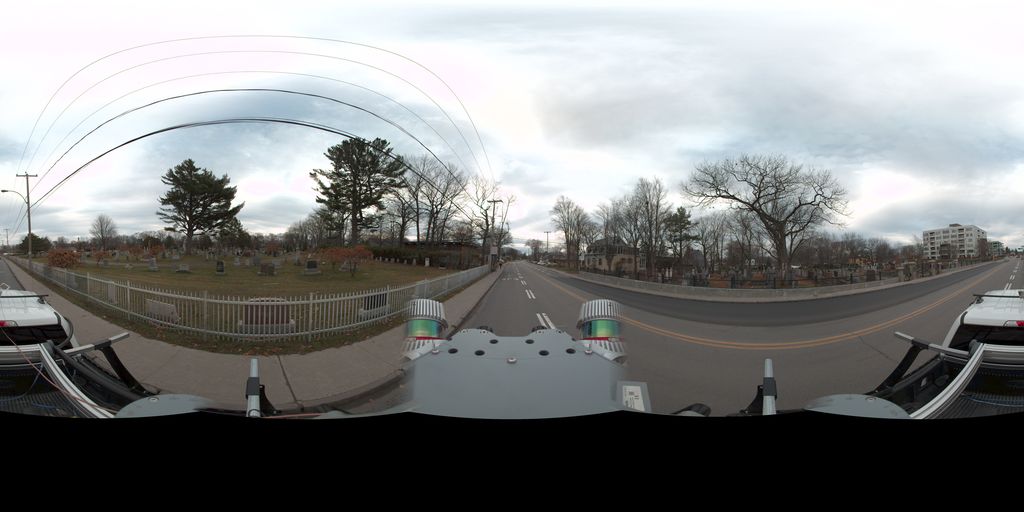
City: quebec_city